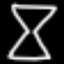
Label: hourglass